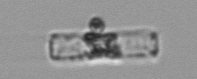
Label: Guinardia_delicatula